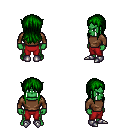
a pixel art fantasy rpg character, male body template, orc, green skin, brown long-sleeve shirt, red pants, green unkempt hairstyle, metal boots, four views (front, back, left, right), 2x2 character sprite sheet, small pixel art, hard edges, no anti-aliasing